Aerial crown-view tile of a tropical tree (Barro Colorado Island, Panama), acquired 20240918:
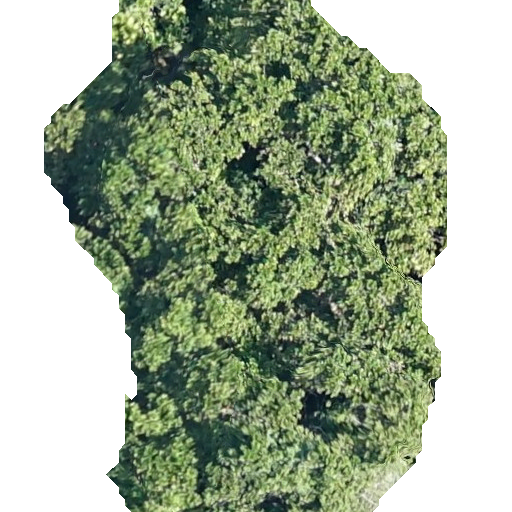
Species: Anacardium excelsum
GBIF accepted scientific name: Anacardium excelsum
Crown area: 278.27 m²